Question: I've already done swipe views with tab, but not with next view appearing in the edge of screen.
Here is an example about what I'm talking about:

The current view will appear in the center (smaller than screen), next views will appear in the edge of screen, a little bit smaller than the current screen.
Does anyone have any example?
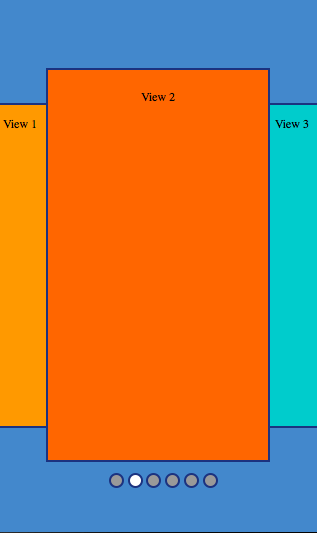
Answer: I found an library that's very close to what I was looking for:
<URL>
I hope it can help others.